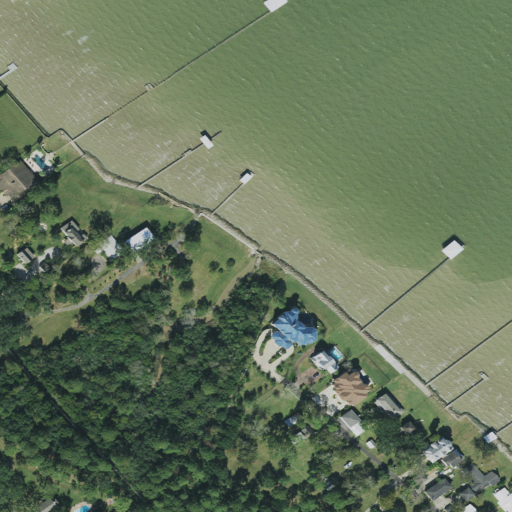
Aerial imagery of valley in Texas named Pine Gully containing open water, open development, low intensity development, medium intensity development, evergreen forest, mixed forest, and high intensity development